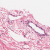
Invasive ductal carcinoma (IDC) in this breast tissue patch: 0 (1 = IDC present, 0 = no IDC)